八年级 · 画法几何学
用直尺和圆规作一个已知角的平分线是数学中的一个基本作图.

例如, 用直尺和圆规作 $\angle A O B$ 的平分线, 具体做法:

(1)以点 $O$ 为圆心, 任意长为半径作弧, 分别交射线 $O A 、 O B$ 于点 $C 、 D$;

(2)分别以点 $C 、 D$ 为圆心, 大于 $\frac{1}{2} C D$ 的长为半径作弧, 两弧在 $\angle A O B$ 的内部交于点 $M$;

(3)作射线 $O M$, 射线 $O M$ 就是 $\angle A O B$ 的平分线.

证明这种作图方法之所以正确,

那是因为我们可以证明 $\triangle M O C \cong \triangle M O D$, 其数学依据是（）

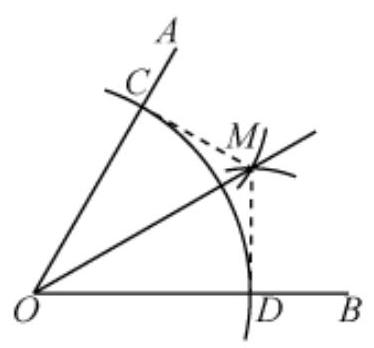
A. SAS
B. $A S A$
C. $A A S$
D. SSS
答案: D